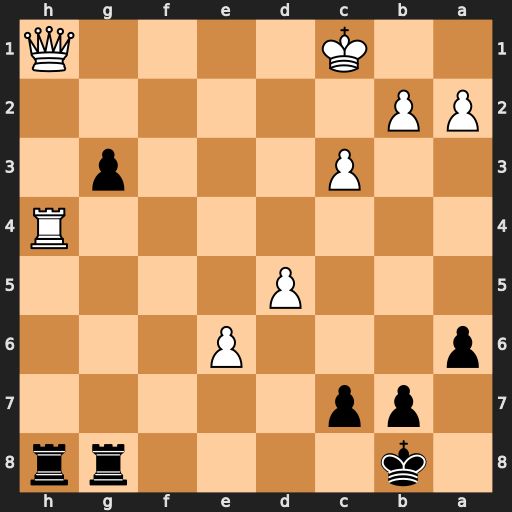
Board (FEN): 1k4rr/1pp5/p3P3/3P4/7R/2P3p1/PP6/2K4Q
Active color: b
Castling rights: -
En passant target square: -
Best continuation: Rxh4 Qxh4 g2 Qd4 g1=Q+